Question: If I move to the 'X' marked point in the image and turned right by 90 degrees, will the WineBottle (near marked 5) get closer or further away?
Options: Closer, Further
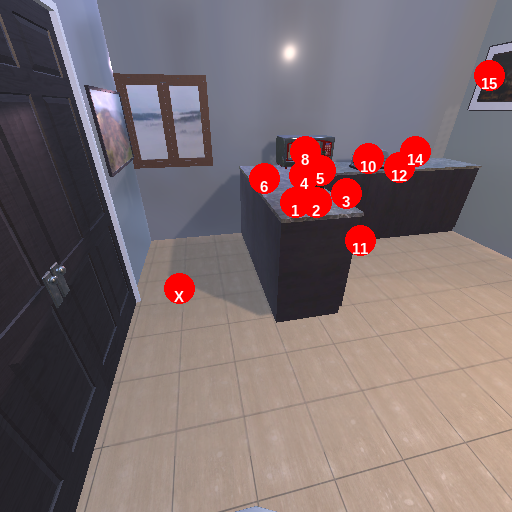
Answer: Closer